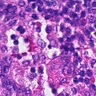
Metastatic tissue present: no